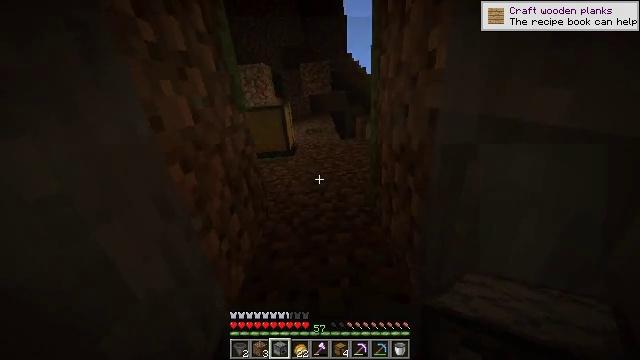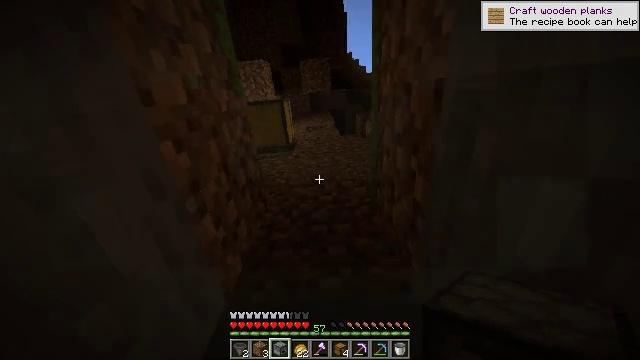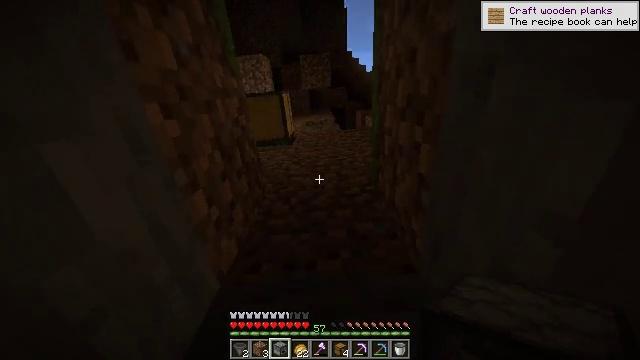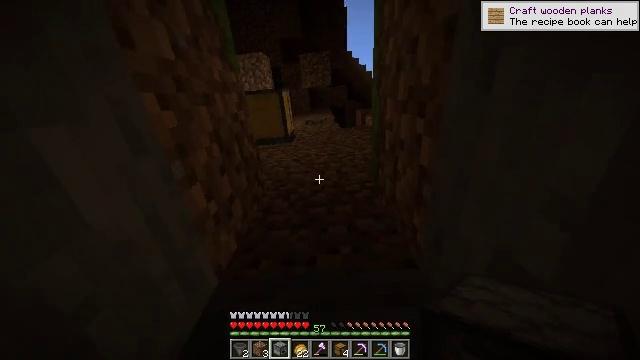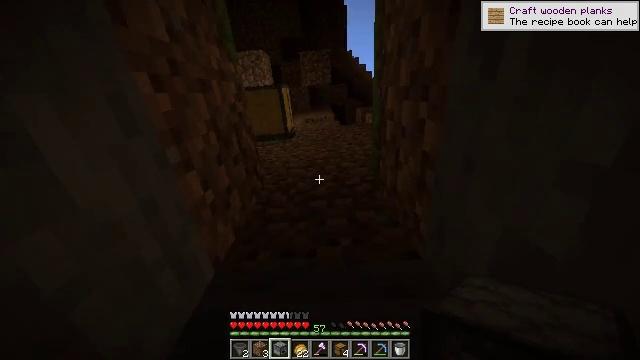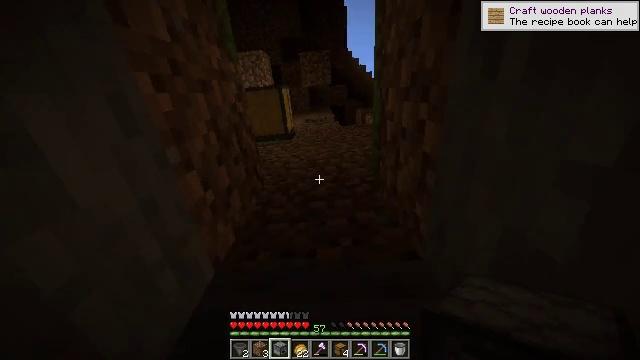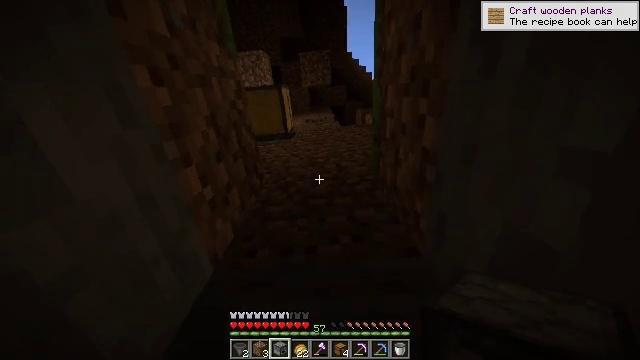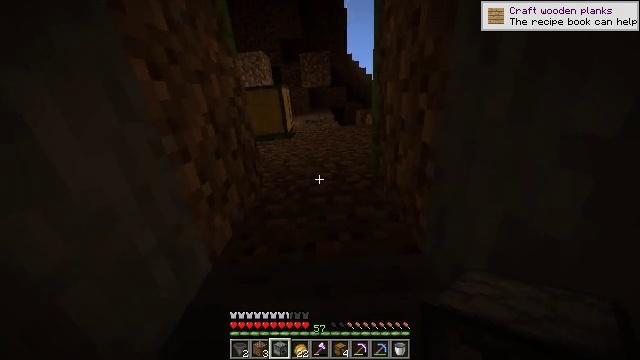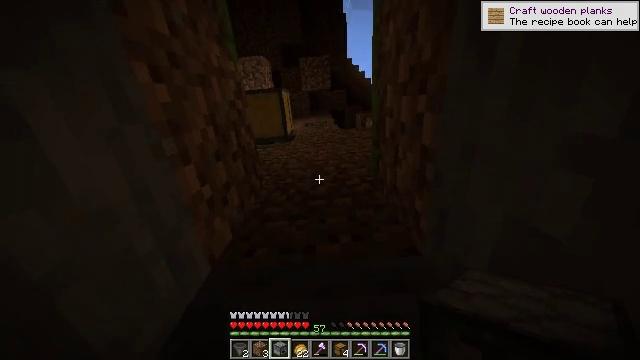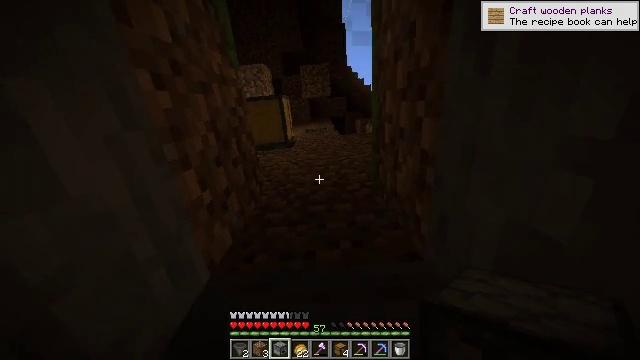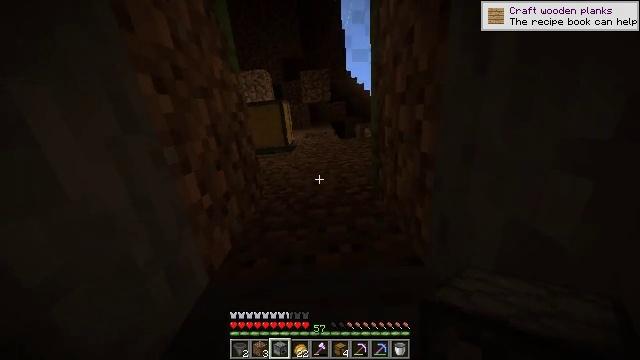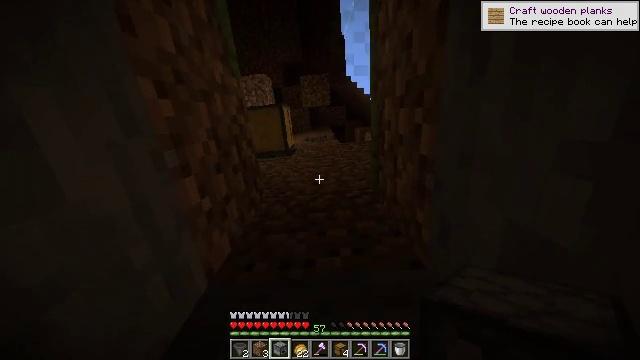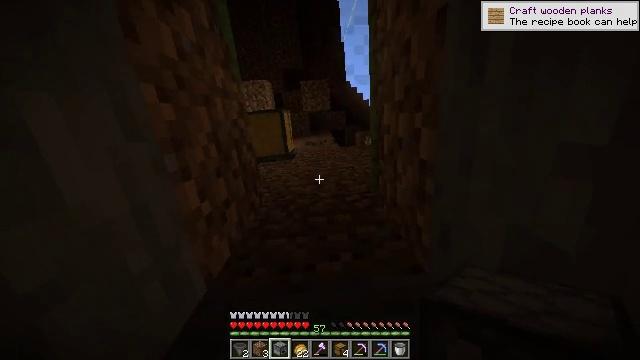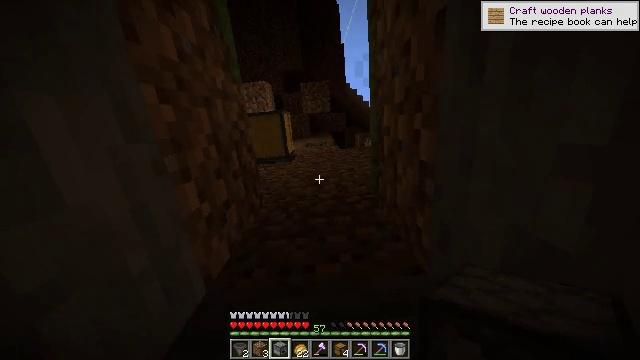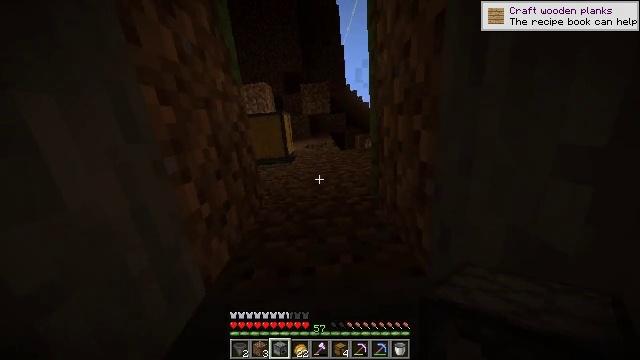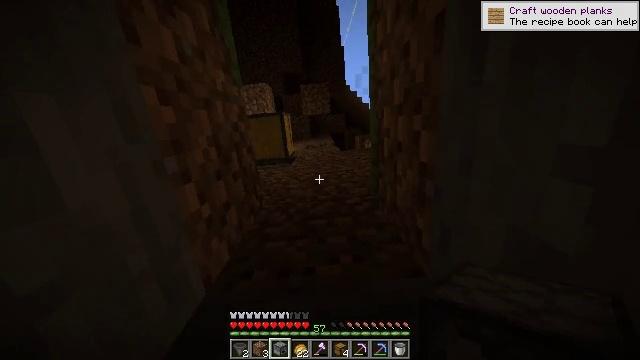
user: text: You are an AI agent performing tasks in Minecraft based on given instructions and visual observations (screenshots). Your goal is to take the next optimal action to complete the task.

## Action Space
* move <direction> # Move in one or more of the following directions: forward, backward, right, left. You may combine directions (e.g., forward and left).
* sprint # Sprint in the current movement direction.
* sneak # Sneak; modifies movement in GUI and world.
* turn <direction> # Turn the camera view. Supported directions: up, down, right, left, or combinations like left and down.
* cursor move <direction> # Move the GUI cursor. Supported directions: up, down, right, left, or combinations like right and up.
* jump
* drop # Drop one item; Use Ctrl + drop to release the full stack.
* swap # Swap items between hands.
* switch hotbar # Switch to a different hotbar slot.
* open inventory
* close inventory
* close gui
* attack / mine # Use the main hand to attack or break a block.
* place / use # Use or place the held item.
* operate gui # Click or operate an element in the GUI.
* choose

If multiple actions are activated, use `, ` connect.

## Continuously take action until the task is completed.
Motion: motion action
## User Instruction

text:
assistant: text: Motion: move forward, sneak
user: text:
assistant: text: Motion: move forward, sneak
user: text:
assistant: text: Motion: move forward, sneak
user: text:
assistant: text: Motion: move forward, sneak
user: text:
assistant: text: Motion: sneak
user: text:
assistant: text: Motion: sneak
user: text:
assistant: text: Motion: sneak
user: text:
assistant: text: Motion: sneak
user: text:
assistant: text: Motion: sneak, turn up
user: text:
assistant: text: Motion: sneak, turn up
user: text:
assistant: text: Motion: sneak, turn up
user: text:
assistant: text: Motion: sneak, turn up
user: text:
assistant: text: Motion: sneak
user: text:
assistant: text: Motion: sneak
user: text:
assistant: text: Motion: sneak
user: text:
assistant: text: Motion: sneak
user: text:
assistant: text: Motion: sneak
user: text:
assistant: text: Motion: sneak
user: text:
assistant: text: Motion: sneak
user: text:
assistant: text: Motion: sneak, use / place
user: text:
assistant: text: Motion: sneak, use / place
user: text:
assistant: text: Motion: sneak
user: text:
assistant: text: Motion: sneak
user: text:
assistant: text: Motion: sneak
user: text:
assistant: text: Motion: sneak